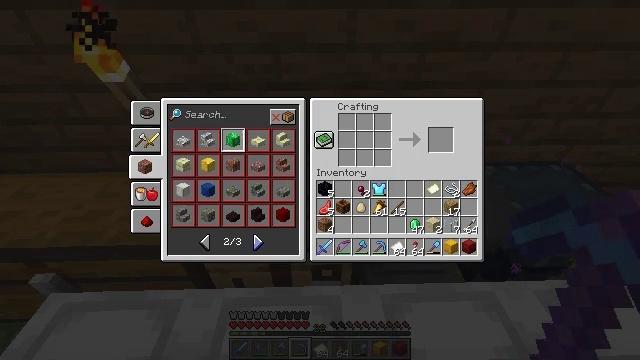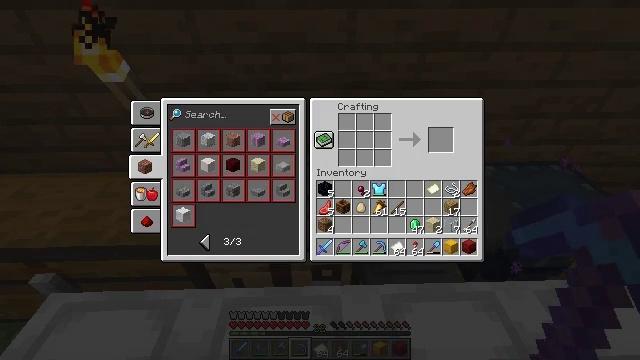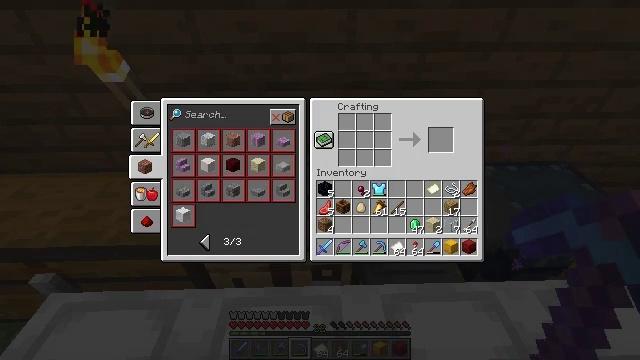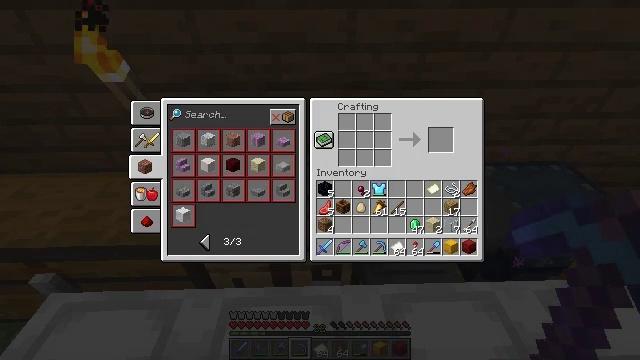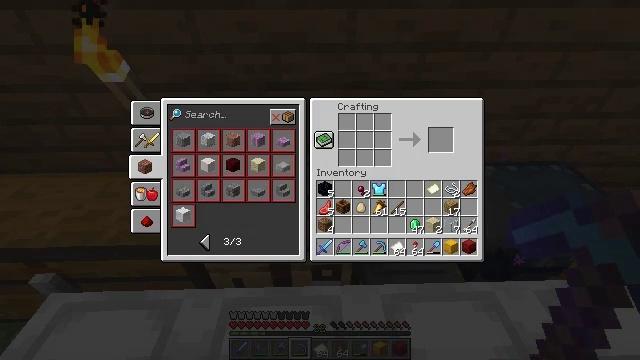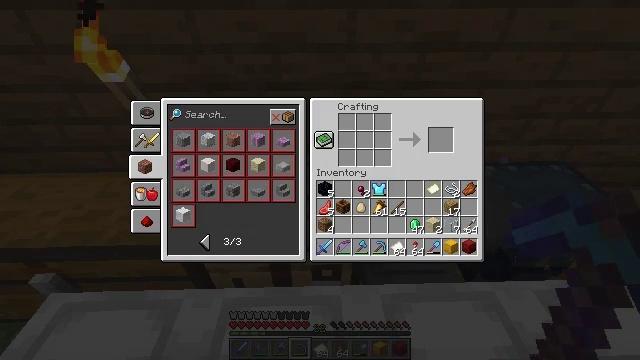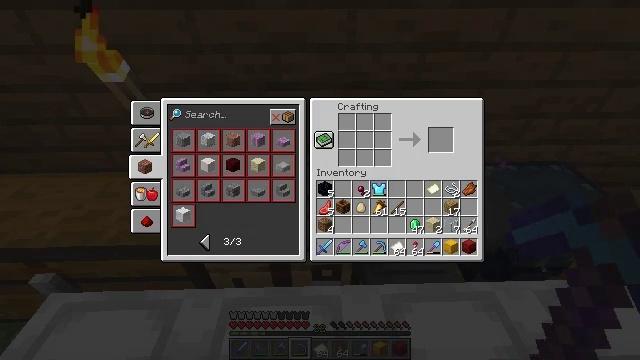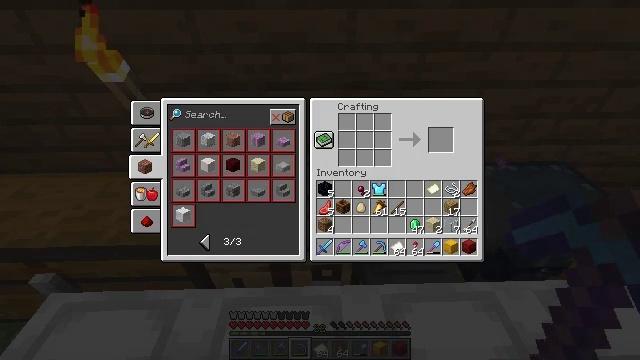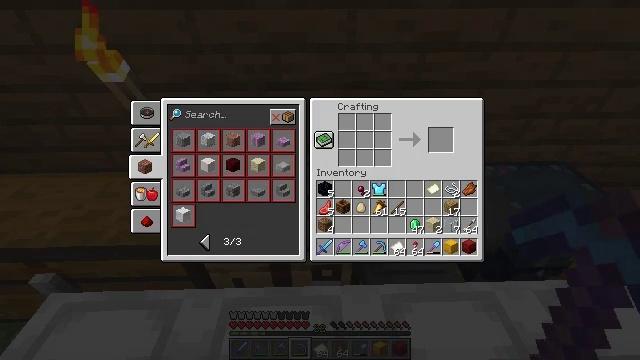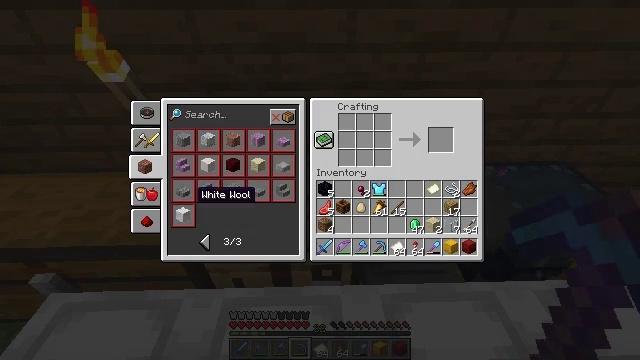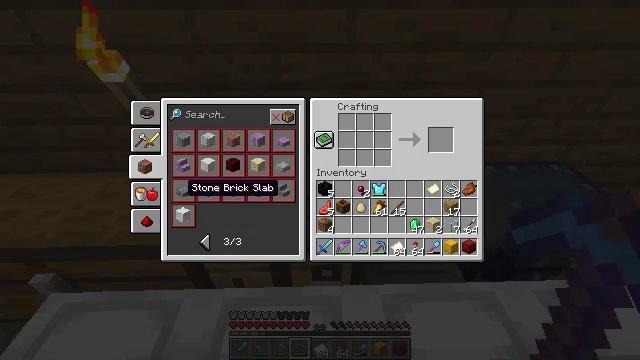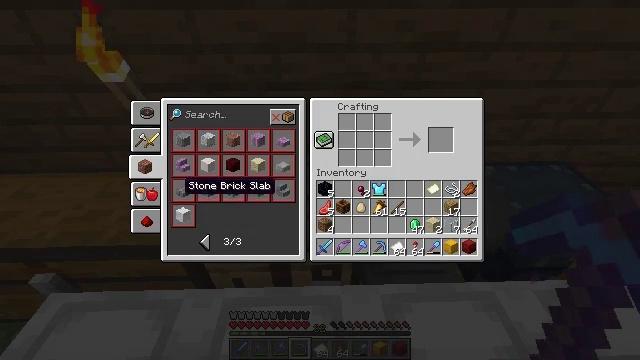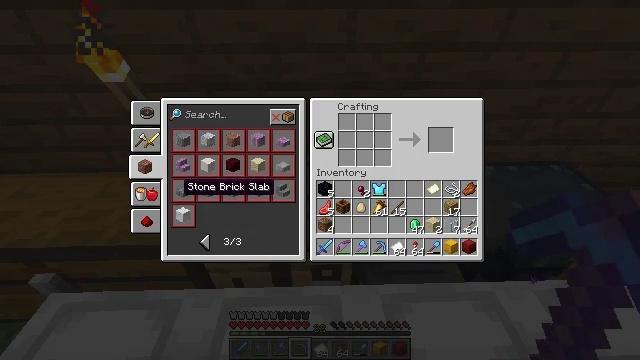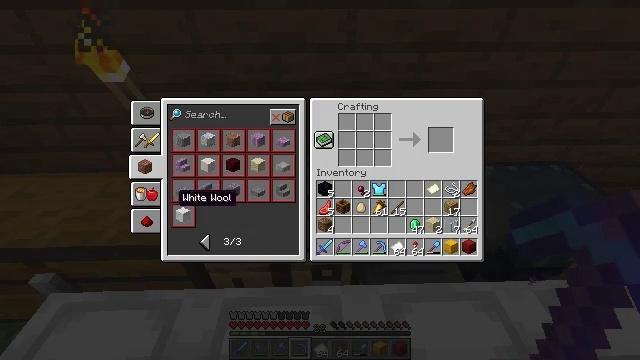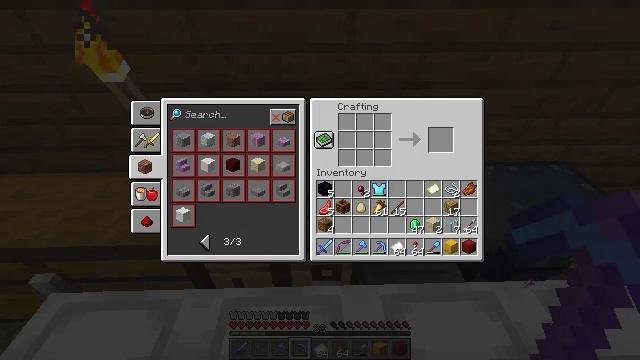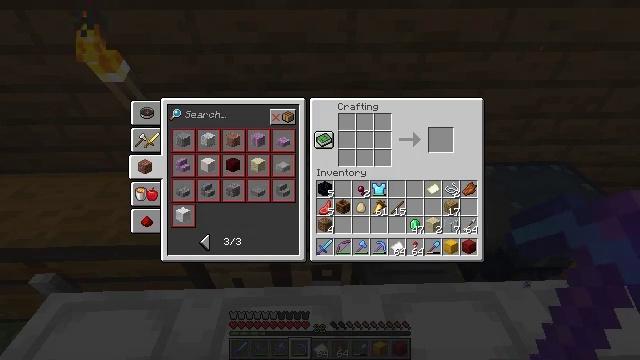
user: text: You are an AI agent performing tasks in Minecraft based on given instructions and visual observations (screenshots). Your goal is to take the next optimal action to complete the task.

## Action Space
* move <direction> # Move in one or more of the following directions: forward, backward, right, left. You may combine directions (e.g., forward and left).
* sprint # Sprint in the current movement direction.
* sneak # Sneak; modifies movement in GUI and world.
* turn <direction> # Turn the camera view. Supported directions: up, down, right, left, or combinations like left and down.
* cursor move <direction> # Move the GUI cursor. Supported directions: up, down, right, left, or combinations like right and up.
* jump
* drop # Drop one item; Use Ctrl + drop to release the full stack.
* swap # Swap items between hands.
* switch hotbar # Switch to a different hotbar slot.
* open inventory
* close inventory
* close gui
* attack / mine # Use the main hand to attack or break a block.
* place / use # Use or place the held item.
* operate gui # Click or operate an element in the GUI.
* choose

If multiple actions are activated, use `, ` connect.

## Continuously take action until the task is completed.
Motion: motion action
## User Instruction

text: Craft glass pane by arranging glass blocks in the crafting table.
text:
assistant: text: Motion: operate gui
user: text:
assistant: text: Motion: operate gui
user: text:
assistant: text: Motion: operate gui
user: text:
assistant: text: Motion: no_op
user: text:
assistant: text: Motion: no_op
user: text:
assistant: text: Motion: no_op
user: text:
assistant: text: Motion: no_op
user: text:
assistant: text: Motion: cursor move left and up
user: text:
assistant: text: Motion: cursor move left and up
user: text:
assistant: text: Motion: cursor move left and up
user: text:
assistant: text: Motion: no_op
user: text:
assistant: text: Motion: no_op
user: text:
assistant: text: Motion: cursor move down
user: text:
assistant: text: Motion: cursor move down
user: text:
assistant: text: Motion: operate gui
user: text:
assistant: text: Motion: operate gui
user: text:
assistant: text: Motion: operate gui
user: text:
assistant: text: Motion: no_op
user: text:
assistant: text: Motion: no_op
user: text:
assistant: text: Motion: no_op
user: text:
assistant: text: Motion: operate gui
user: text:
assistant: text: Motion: operate gui
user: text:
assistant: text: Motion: operate gui
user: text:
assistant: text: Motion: cursor move up
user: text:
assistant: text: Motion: cursor move up
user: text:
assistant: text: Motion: no_op
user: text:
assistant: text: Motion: no_op
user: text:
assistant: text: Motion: no_op
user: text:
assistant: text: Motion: no_op
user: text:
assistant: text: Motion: cursor move up